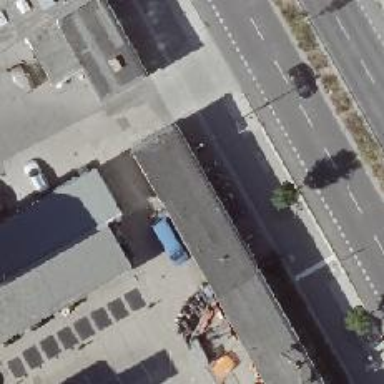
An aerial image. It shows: Motorcycle repair shop.